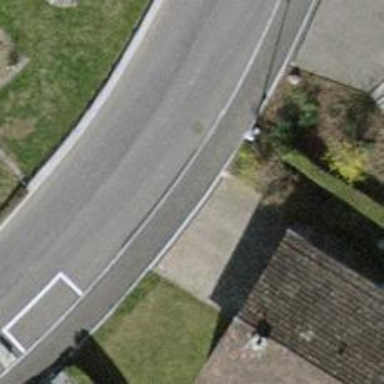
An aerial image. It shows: Sidewalk along the footway.